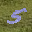
Label: 5